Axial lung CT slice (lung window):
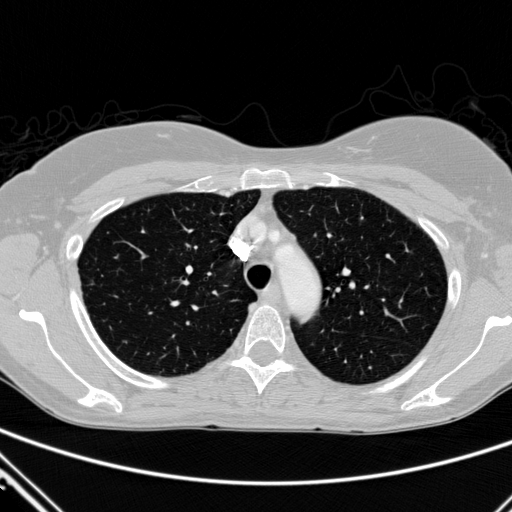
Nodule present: no